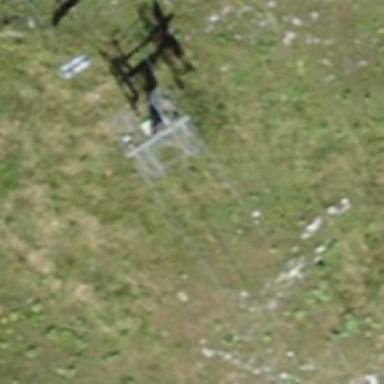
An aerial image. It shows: Chair lift captured from aerial perspective.